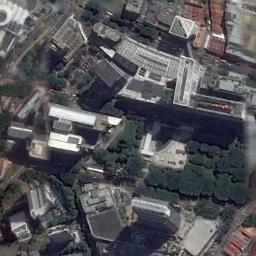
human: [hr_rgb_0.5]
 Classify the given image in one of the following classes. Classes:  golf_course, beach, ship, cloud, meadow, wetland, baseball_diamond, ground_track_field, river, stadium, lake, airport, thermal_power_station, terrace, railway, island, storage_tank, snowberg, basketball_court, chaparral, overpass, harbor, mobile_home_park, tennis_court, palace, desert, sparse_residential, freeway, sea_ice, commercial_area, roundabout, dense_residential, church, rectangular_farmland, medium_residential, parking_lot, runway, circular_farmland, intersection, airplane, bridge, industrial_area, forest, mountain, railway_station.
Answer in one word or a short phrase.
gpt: commercial_area